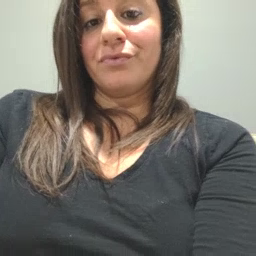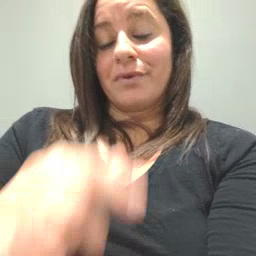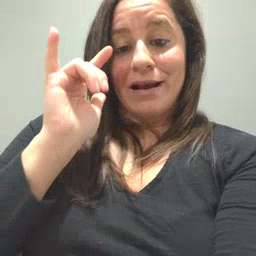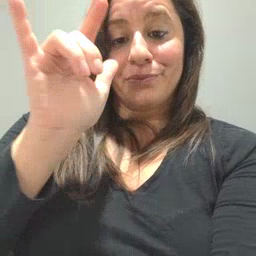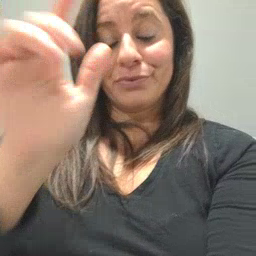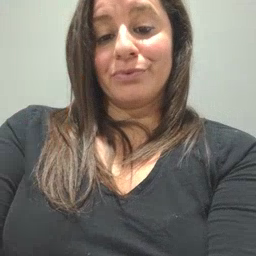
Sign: airplane